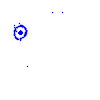
Particle: kaon